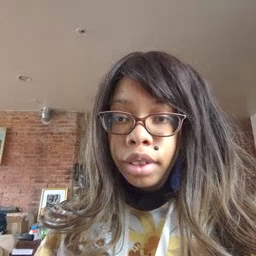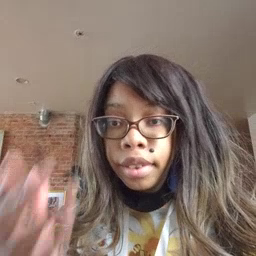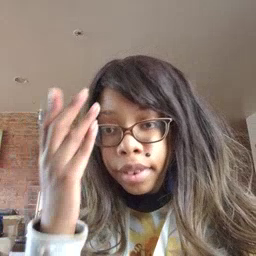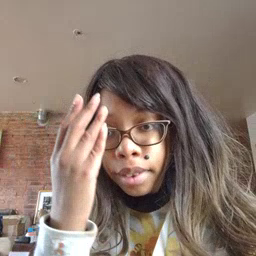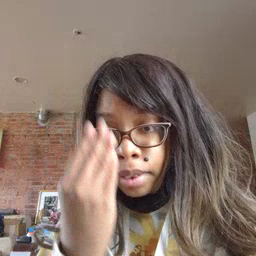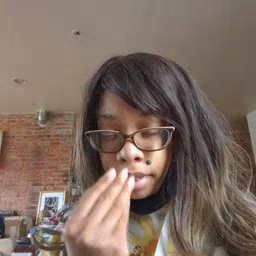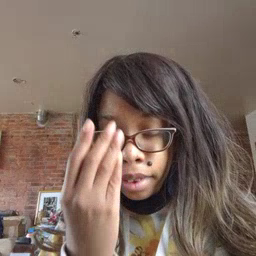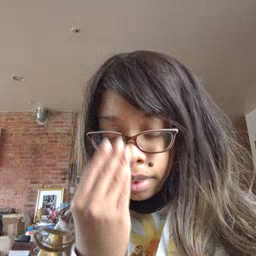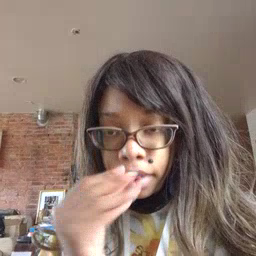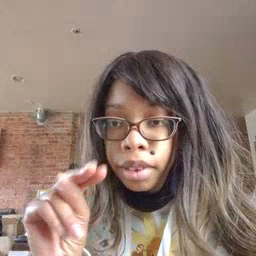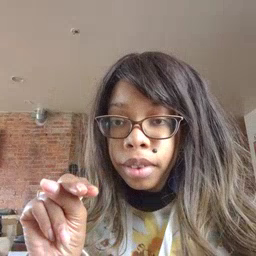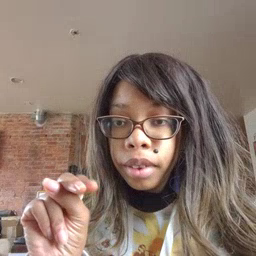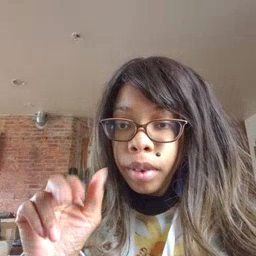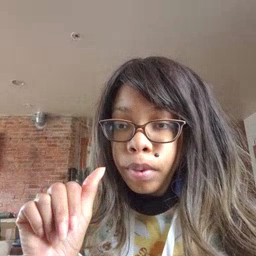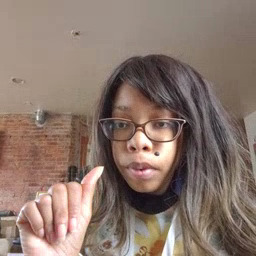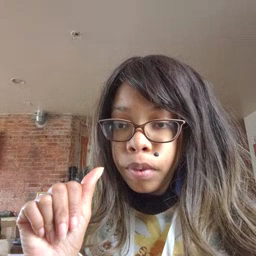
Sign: nap